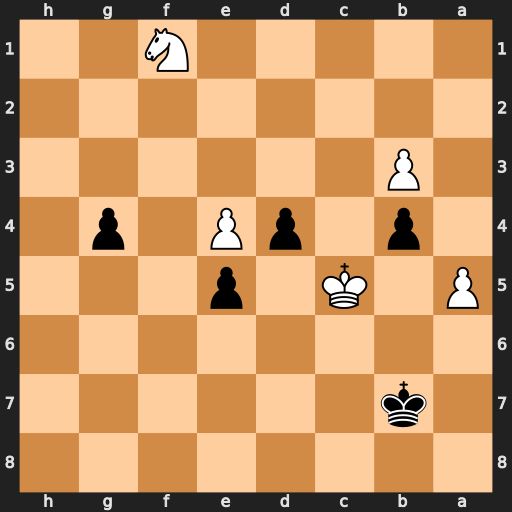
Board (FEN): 8/1k6/8/P1K1p3/1p1pP1p1/1P6/8/5N2
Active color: b
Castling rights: -
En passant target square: -
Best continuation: d3 Kxb4 g3